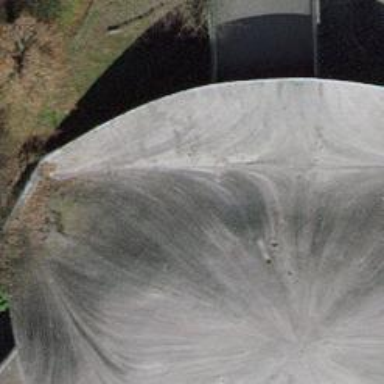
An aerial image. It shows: Pedestrian tunnel with asphalt surface.